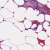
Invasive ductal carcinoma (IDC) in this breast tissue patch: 0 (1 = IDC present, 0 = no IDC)